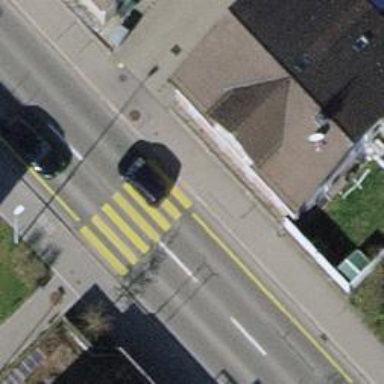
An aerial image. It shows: Uncontrolled zebra crossing on the road.